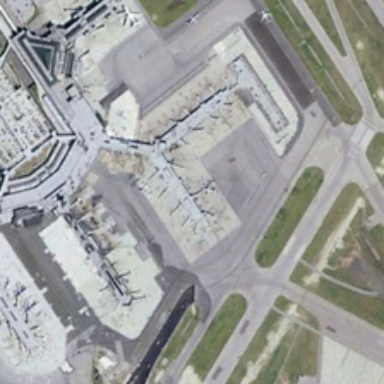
The square main building here is surrounded by several radial buildings with aircrafts near them on a parking apron  on the periphery of which are runways and lawns .